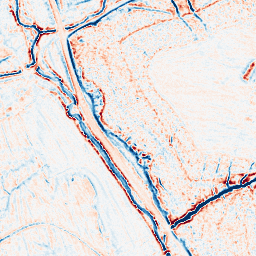
Category: edge_preserving
Decomposition family: bilateral
Decomposition parameters: d: 9
sigma_color: 50
sigma_space: 100
Upsampling method: quadratic
Upsampling parameters: scale: 2
Upsampling scale: 2